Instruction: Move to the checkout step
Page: cart
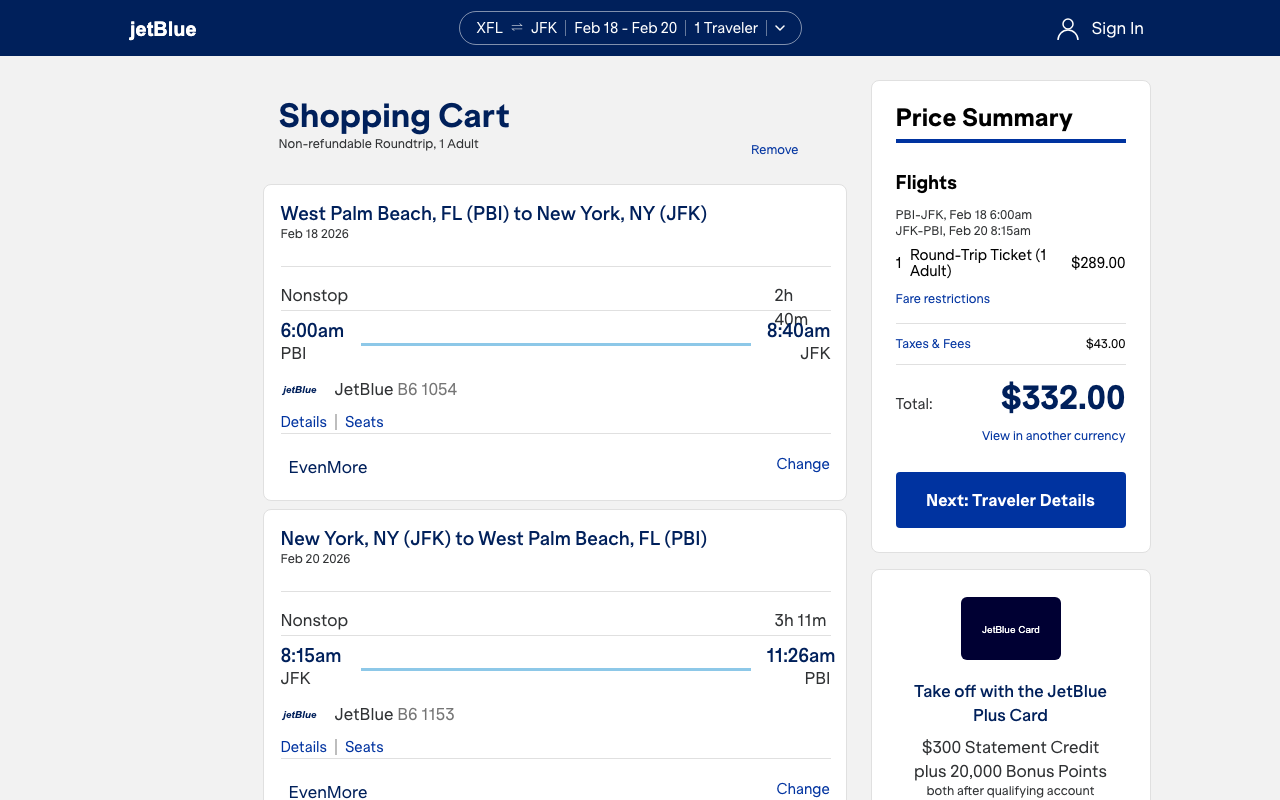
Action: click